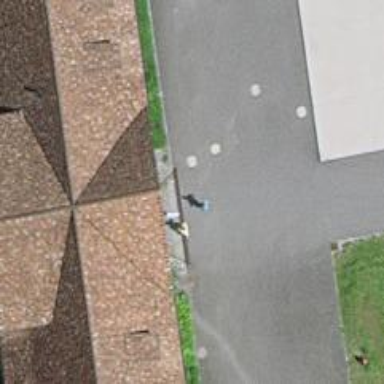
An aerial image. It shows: Paved footway.